Question: How can i get 'div B' to have a width of 100% while nested in 'Div A' which has a fixed width?

'''
.divA{width:600px; margin:0 auto;}
.divB{width:100%; height:20px; background-color:black}
.filler{height:800px; background-color:grey}
'''
'''
<div class='divA'>
<div class='filler'></div>
<div class='divB'></div>
</div>
'''
the problem was: '.divA' had a 'position:relative' i had to take out
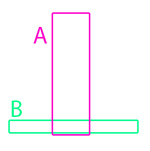
Answer: use
'''
.divB {
width:100%;
height:20px;
min-width:600px;
background-color:black;
position:absolute;
left:0;
right:0;
}
'''
<URL>
<URL>